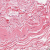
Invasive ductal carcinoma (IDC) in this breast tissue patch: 0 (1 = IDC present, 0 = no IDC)